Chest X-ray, AP view. Patient: 87 years old, sex M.
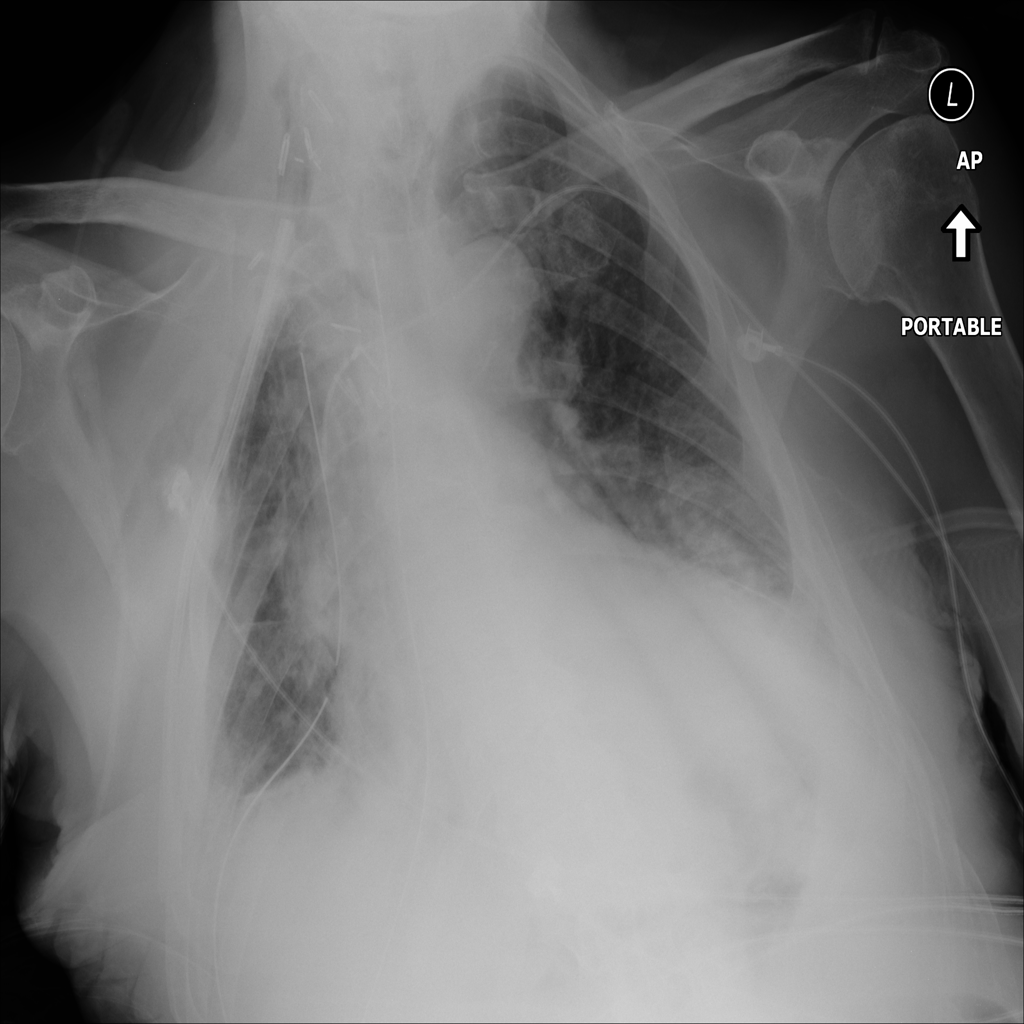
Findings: Atelectasis, Infiltration